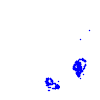
Particle: kaon